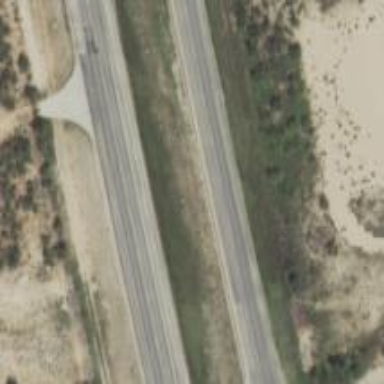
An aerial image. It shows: Asphalt trunk highway classified as expressway.